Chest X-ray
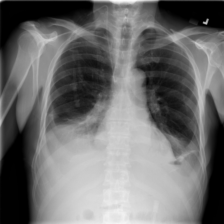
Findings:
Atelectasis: negative
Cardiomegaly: negative
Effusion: positive
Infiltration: negative
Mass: negative
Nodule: negative
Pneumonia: negative
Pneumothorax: negative
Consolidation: positive
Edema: negative
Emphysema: negative
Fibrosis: negative
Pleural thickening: negative
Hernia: negative